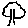
Label: tree